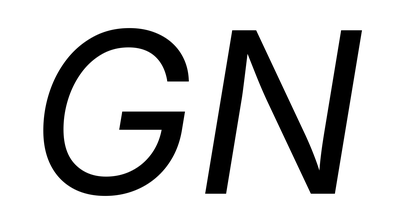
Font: Inter-Italic_Italic